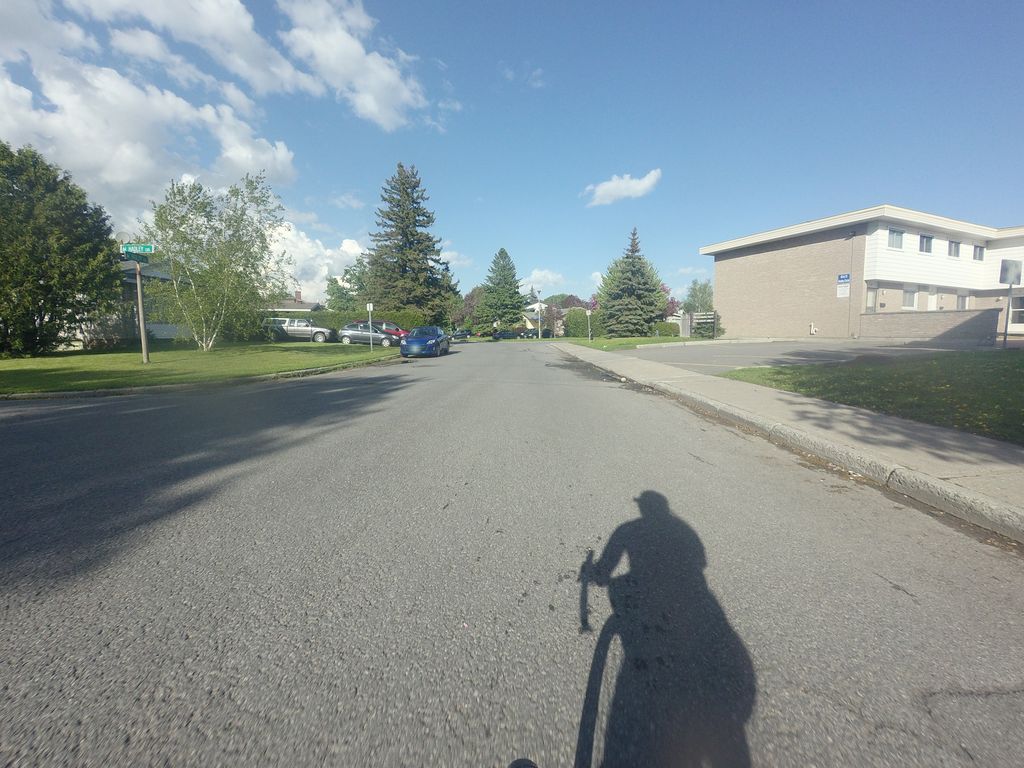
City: ottawa-gatineau